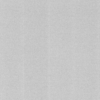
Label: dusty